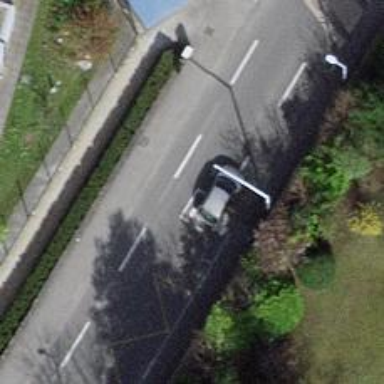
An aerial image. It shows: Road with traffic signals.